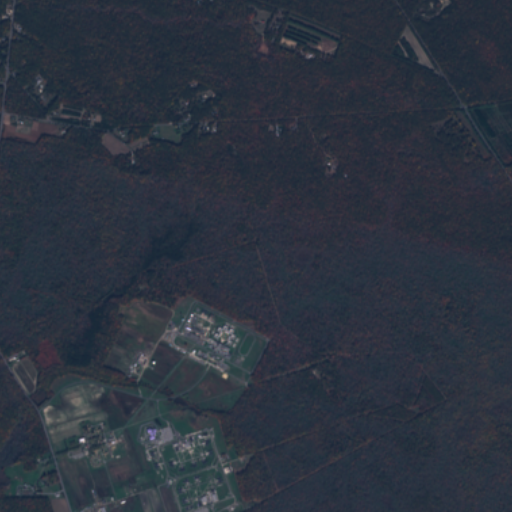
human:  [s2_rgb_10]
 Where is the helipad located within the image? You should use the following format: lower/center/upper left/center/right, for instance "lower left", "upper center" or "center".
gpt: The helipad is located in the lower center of the image.
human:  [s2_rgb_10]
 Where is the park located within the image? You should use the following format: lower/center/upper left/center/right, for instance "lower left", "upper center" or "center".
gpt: The park is located in the lower left of the image.
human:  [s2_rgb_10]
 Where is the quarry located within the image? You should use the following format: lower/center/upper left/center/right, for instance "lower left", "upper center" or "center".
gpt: The quarry is located in the upper right of the image.
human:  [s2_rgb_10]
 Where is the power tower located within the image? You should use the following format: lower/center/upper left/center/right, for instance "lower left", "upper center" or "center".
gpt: There is no power tower in the image.